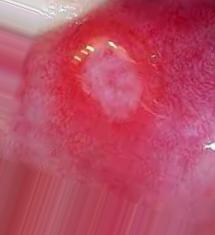
Condition: Mouth Ulcer